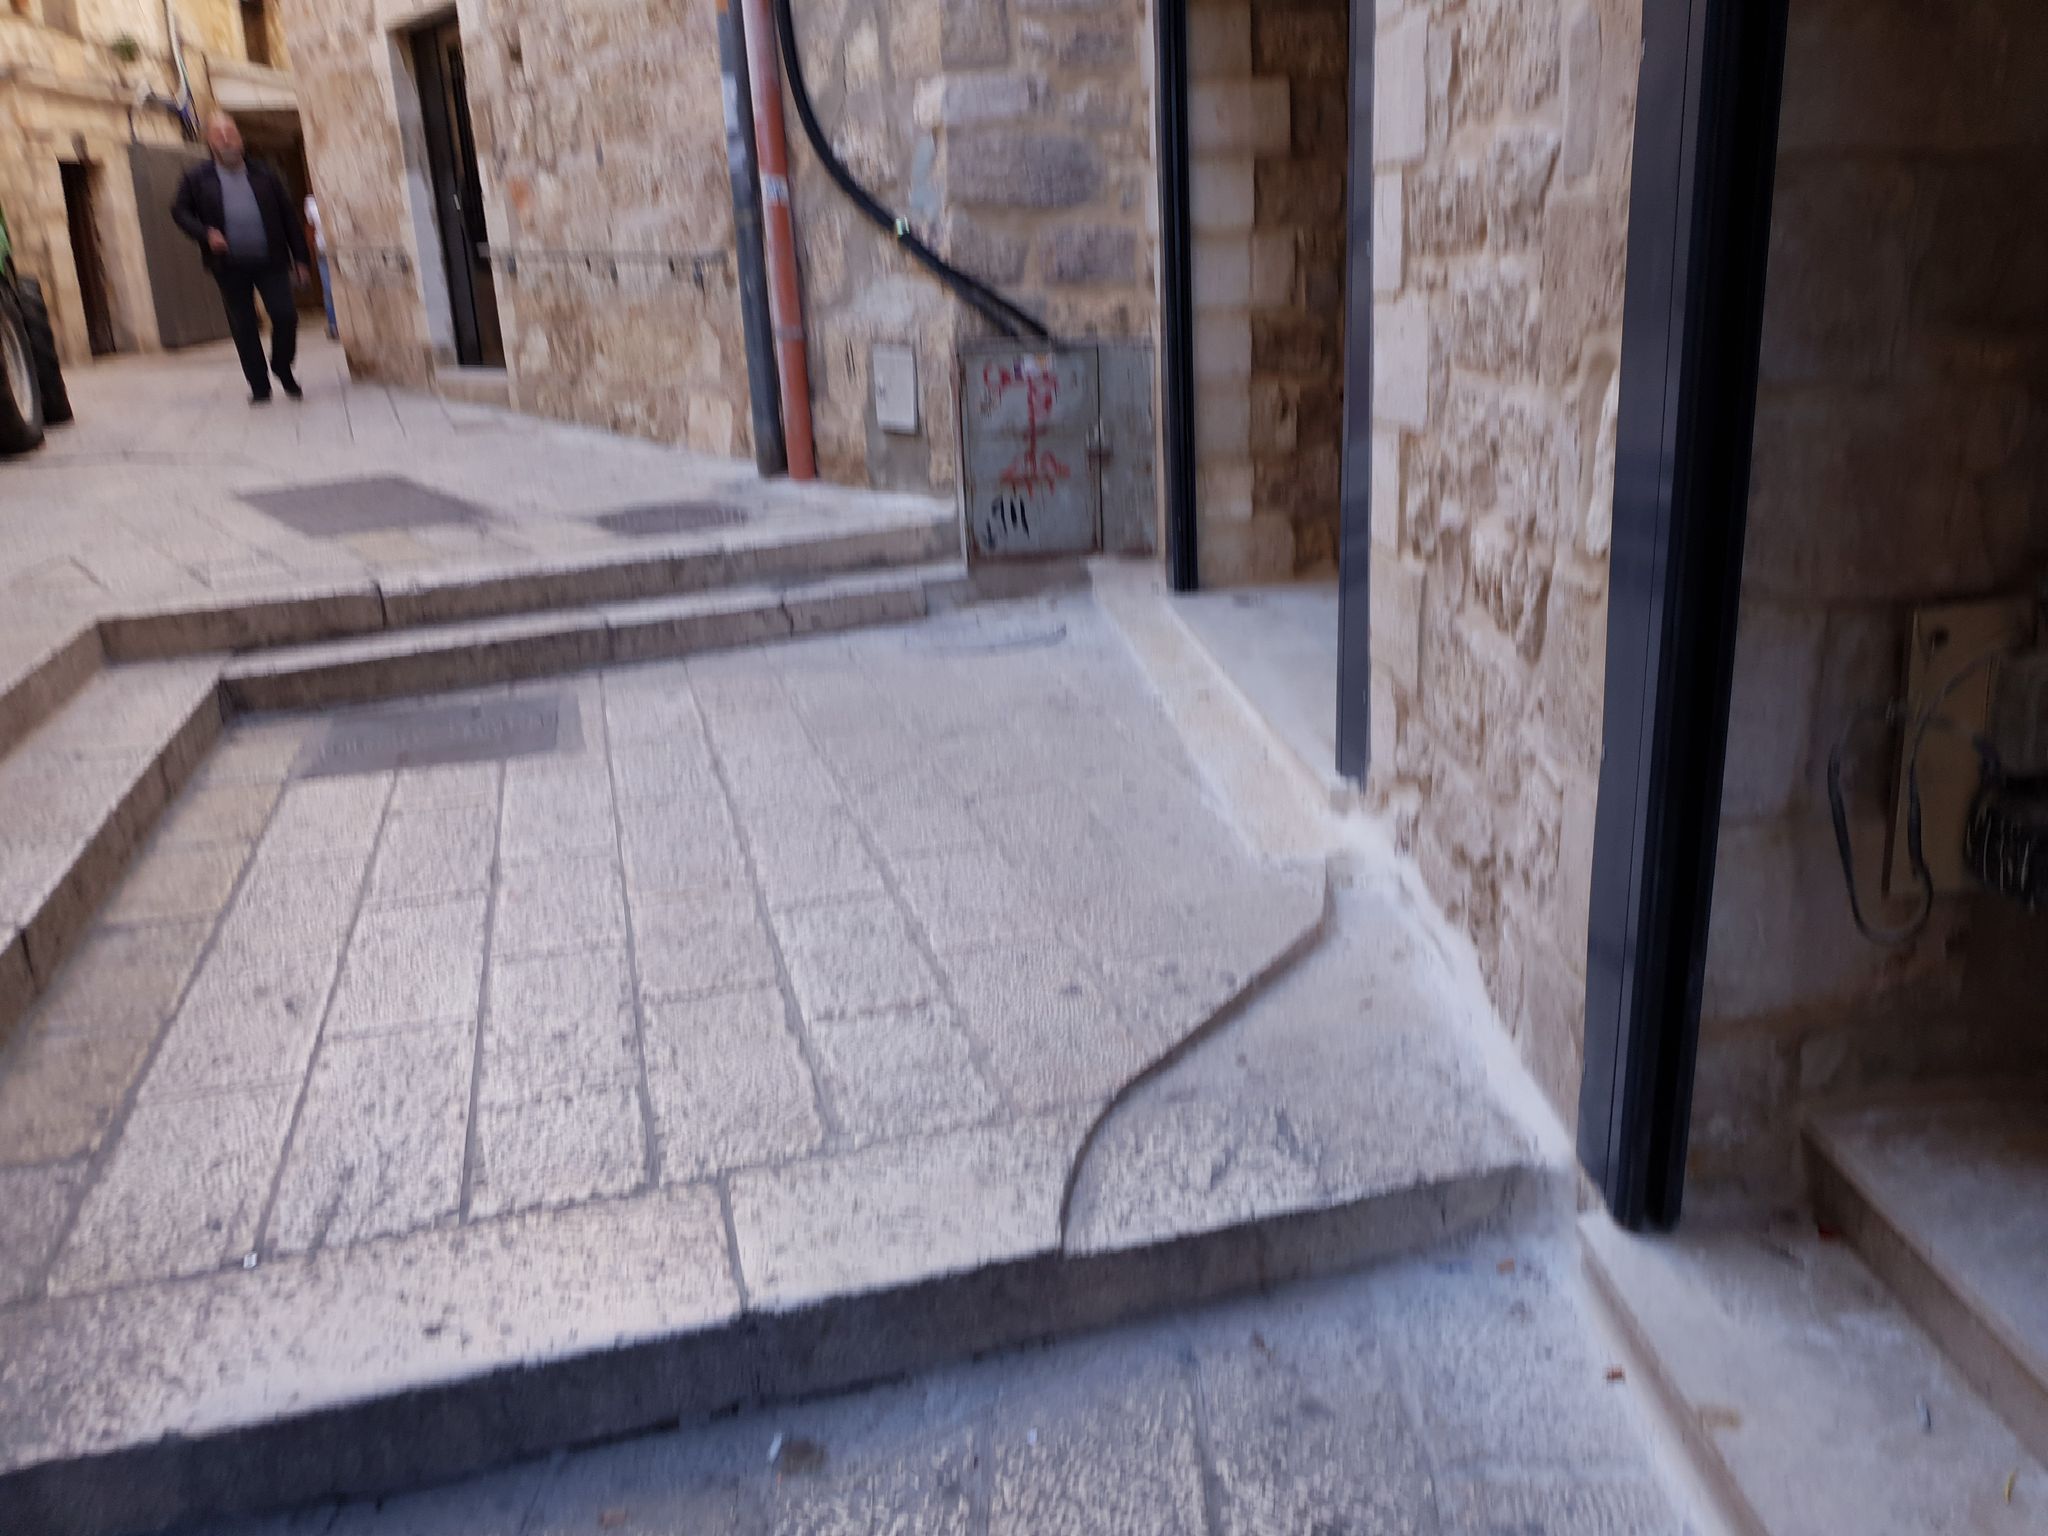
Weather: clear
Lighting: day
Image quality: good
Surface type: walking surface
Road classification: pedestrian, steps
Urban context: urban centre
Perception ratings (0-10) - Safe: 3.28, Lively: 6.15, Beautiful: 1.14, Boring: 5.67, Depressing: 6.2, Wealthy: 2.58